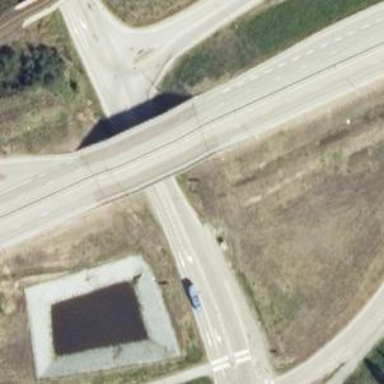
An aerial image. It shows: Trunk highway bridge with asphalt surface.